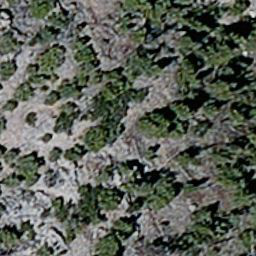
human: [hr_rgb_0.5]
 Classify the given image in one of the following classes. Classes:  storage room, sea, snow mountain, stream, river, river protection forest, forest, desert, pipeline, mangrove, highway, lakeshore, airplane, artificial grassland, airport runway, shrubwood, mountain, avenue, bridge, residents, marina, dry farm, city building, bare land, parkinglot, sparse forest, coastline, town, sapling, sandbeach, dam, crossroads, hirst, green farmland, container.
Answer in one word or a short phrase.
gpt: sparse forest